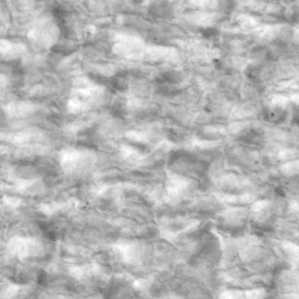
Label: non_frost